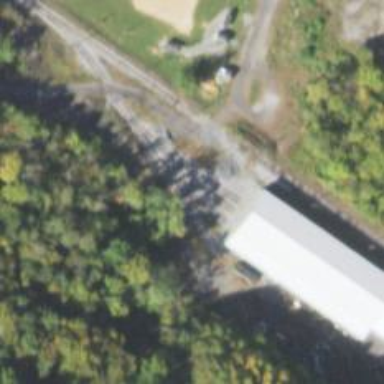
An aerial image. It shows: Preserved rail spur service.